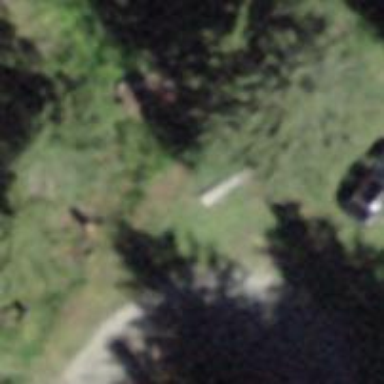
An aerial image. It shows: Bench.